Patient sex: F
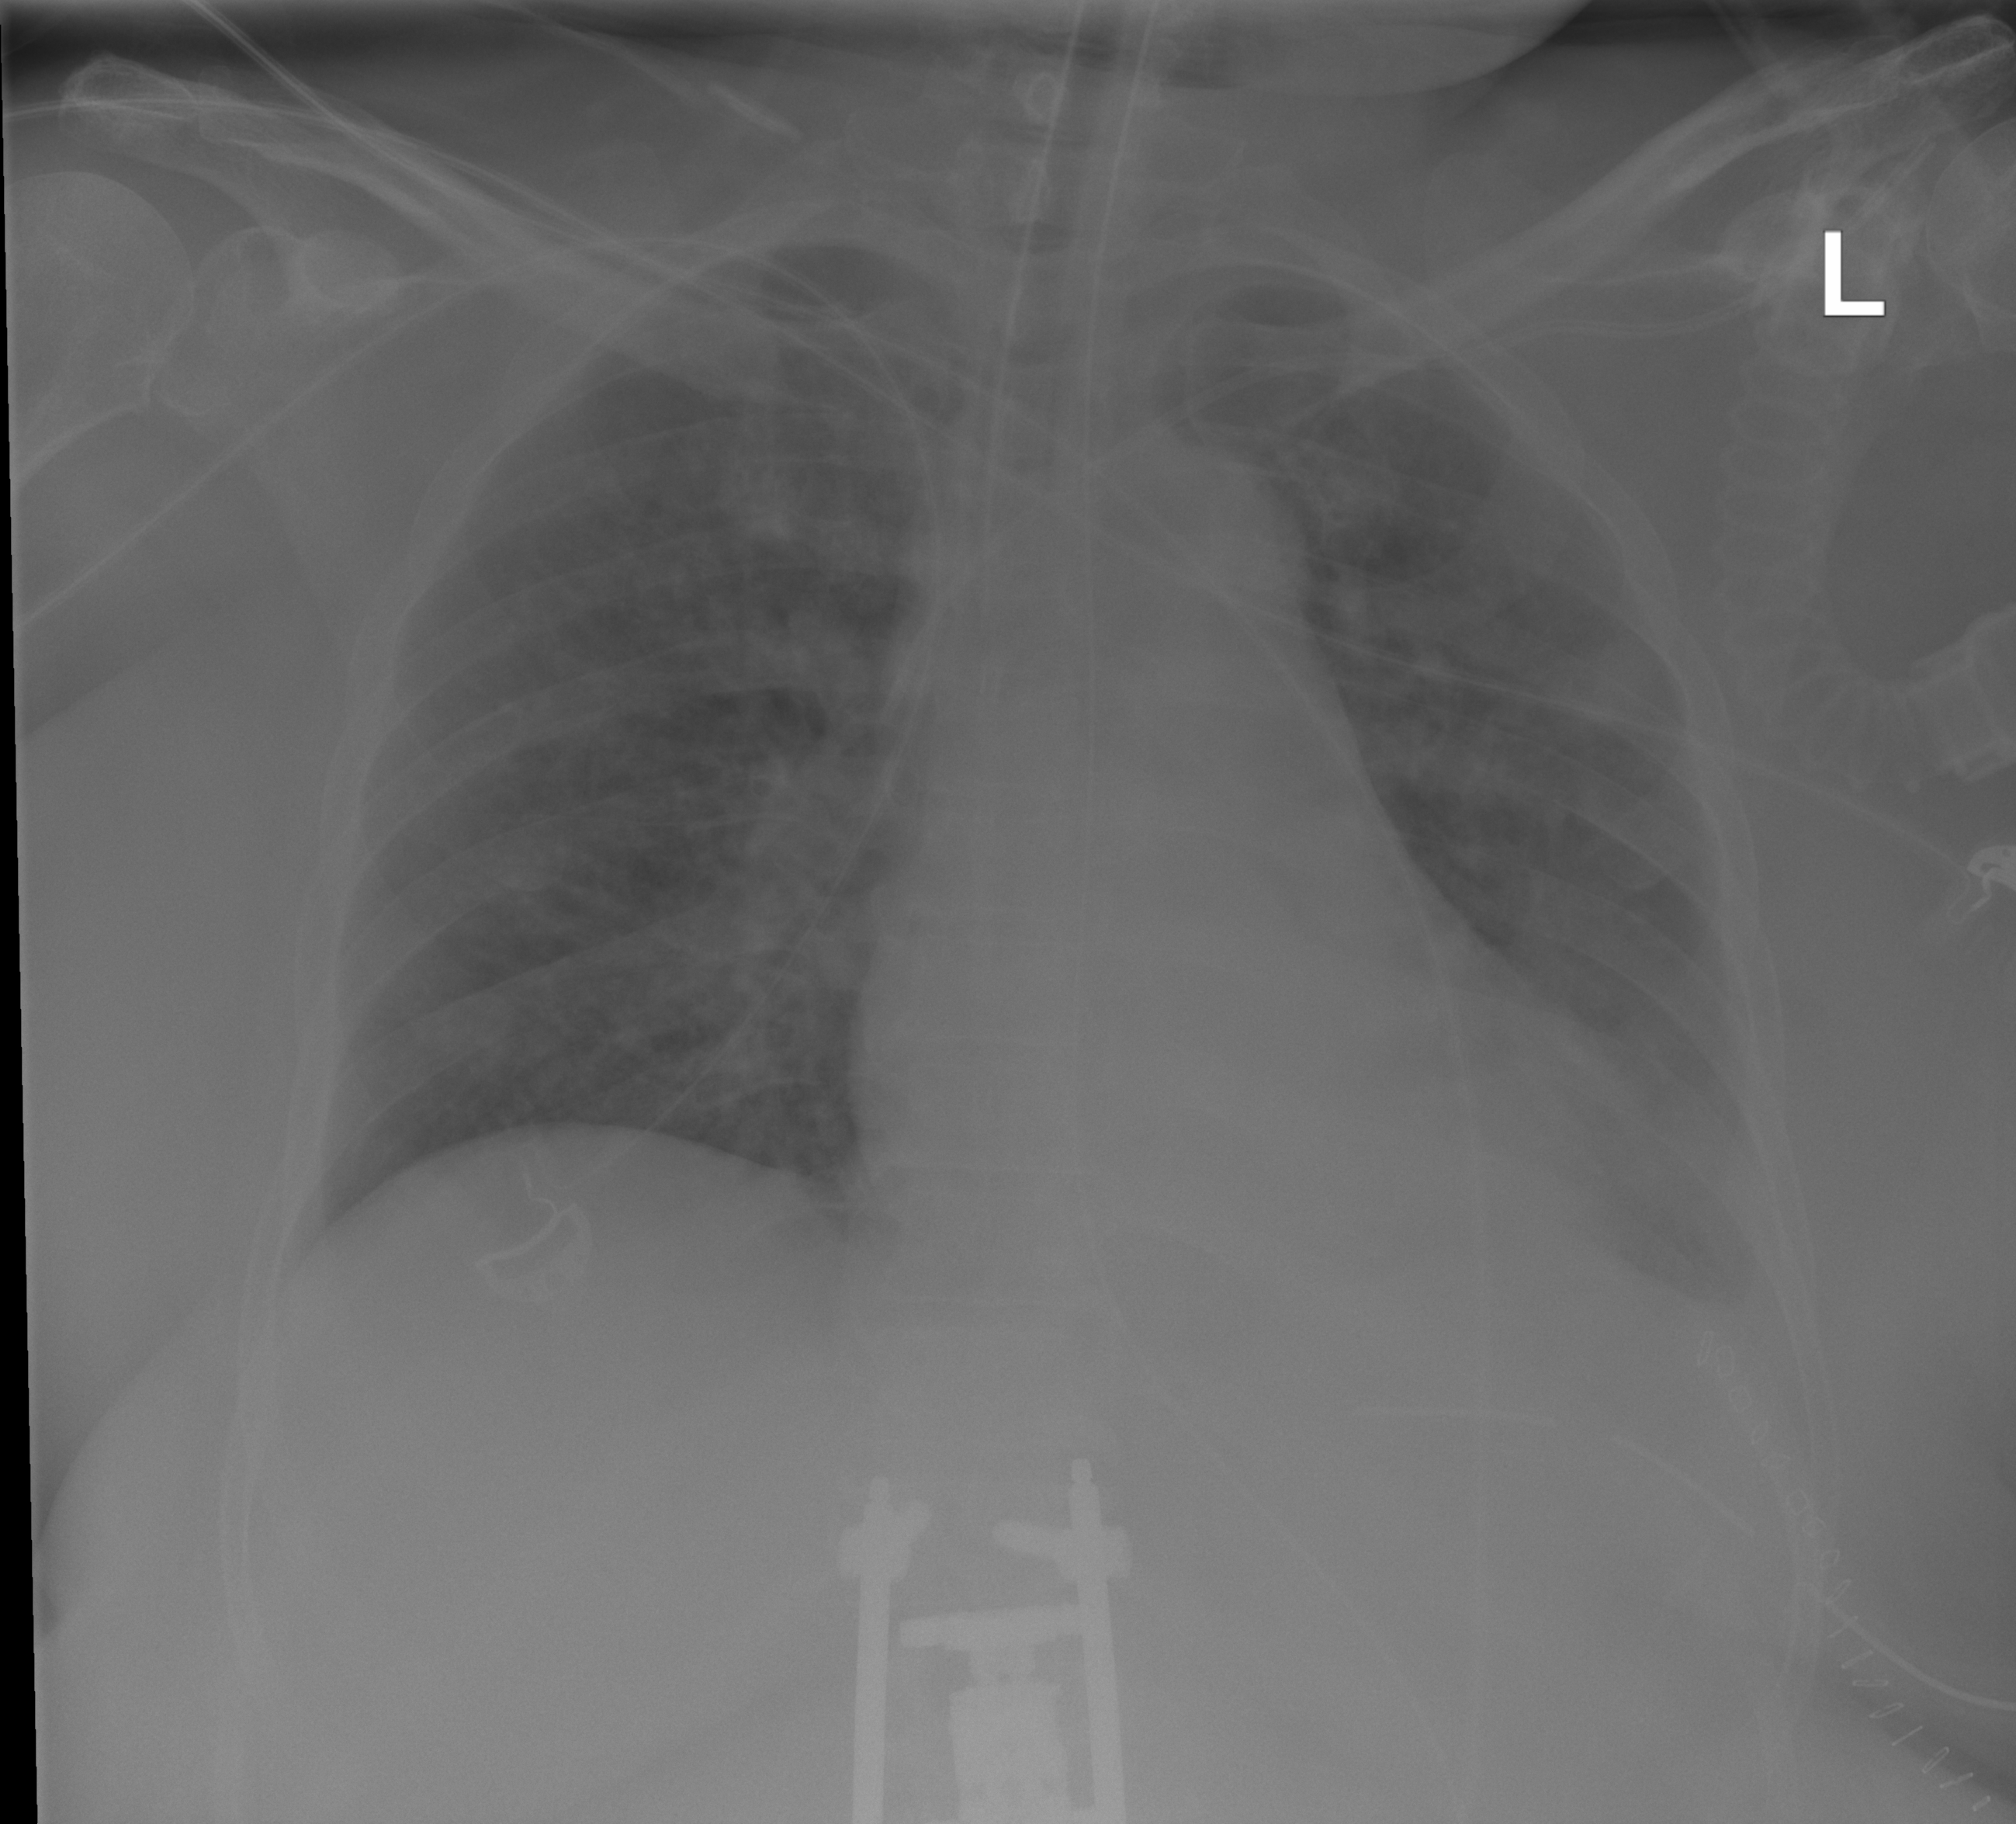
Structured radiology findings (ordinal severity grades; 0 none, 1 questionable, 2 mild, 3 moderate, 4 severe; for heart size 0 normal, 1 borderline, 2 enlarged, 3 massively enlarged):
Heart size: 2
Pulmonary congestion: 2
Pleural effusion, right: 0
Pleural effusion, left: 2
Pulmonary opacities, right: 1
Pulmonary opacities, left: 0
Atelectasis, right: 2
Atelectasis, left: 2